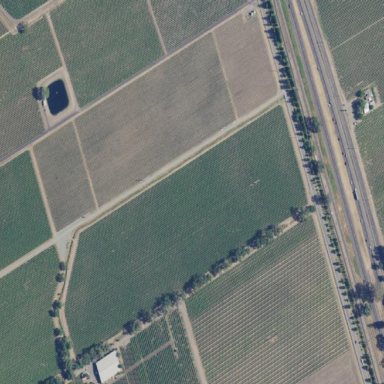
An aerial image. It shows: Vineyard with grape crops.